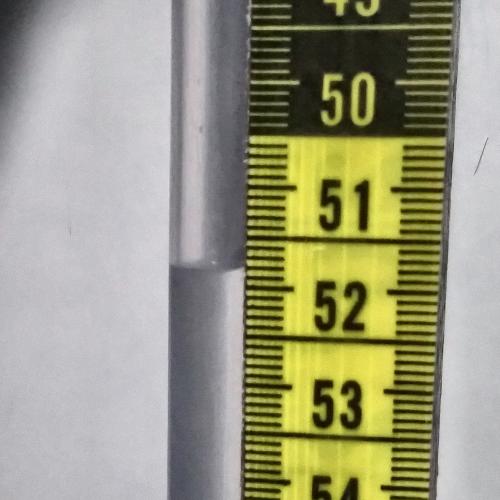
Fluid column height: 51.8 cm